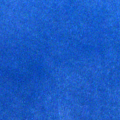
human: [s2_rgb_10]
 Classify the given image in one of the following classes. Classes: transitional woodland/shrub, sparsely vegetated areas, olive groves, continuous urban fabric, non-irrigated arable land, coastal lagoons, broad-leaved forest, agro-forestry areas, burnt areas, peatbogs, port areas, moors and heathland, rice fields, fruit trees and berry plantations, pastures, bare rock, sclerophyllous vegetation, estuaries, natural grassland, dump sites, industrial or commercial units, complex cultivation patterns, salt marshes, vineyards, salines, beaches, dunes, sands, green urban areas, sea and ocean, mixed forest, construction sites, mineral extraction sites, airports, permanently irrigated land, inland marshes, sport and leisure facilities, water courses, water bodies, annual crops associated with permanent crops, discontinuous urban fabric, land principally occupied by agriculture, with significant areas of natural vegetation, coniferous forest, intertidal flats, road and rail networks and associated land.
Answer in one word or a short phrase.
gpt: sea and ocean